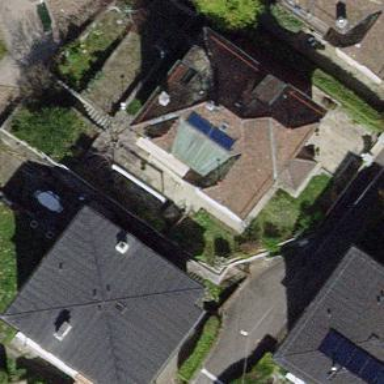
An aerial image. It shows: Pyramidal-shaped roof of apartment building.